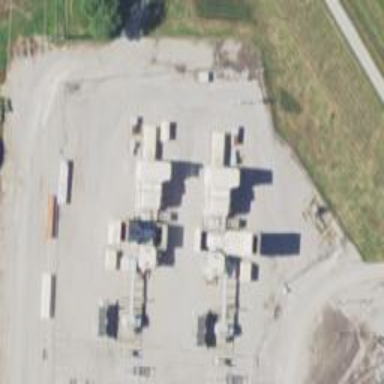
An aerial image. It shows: Gas turbine power generator.